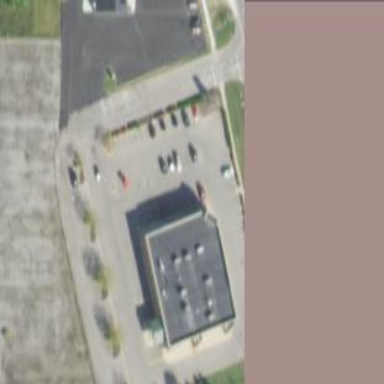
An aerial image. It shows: Retail building.